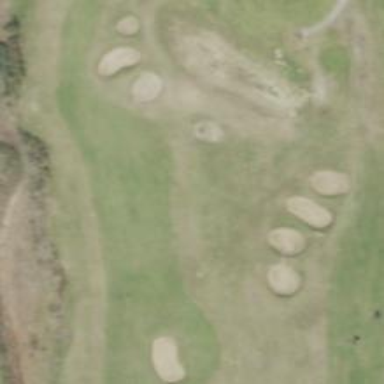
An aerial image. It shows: View of golf hole.